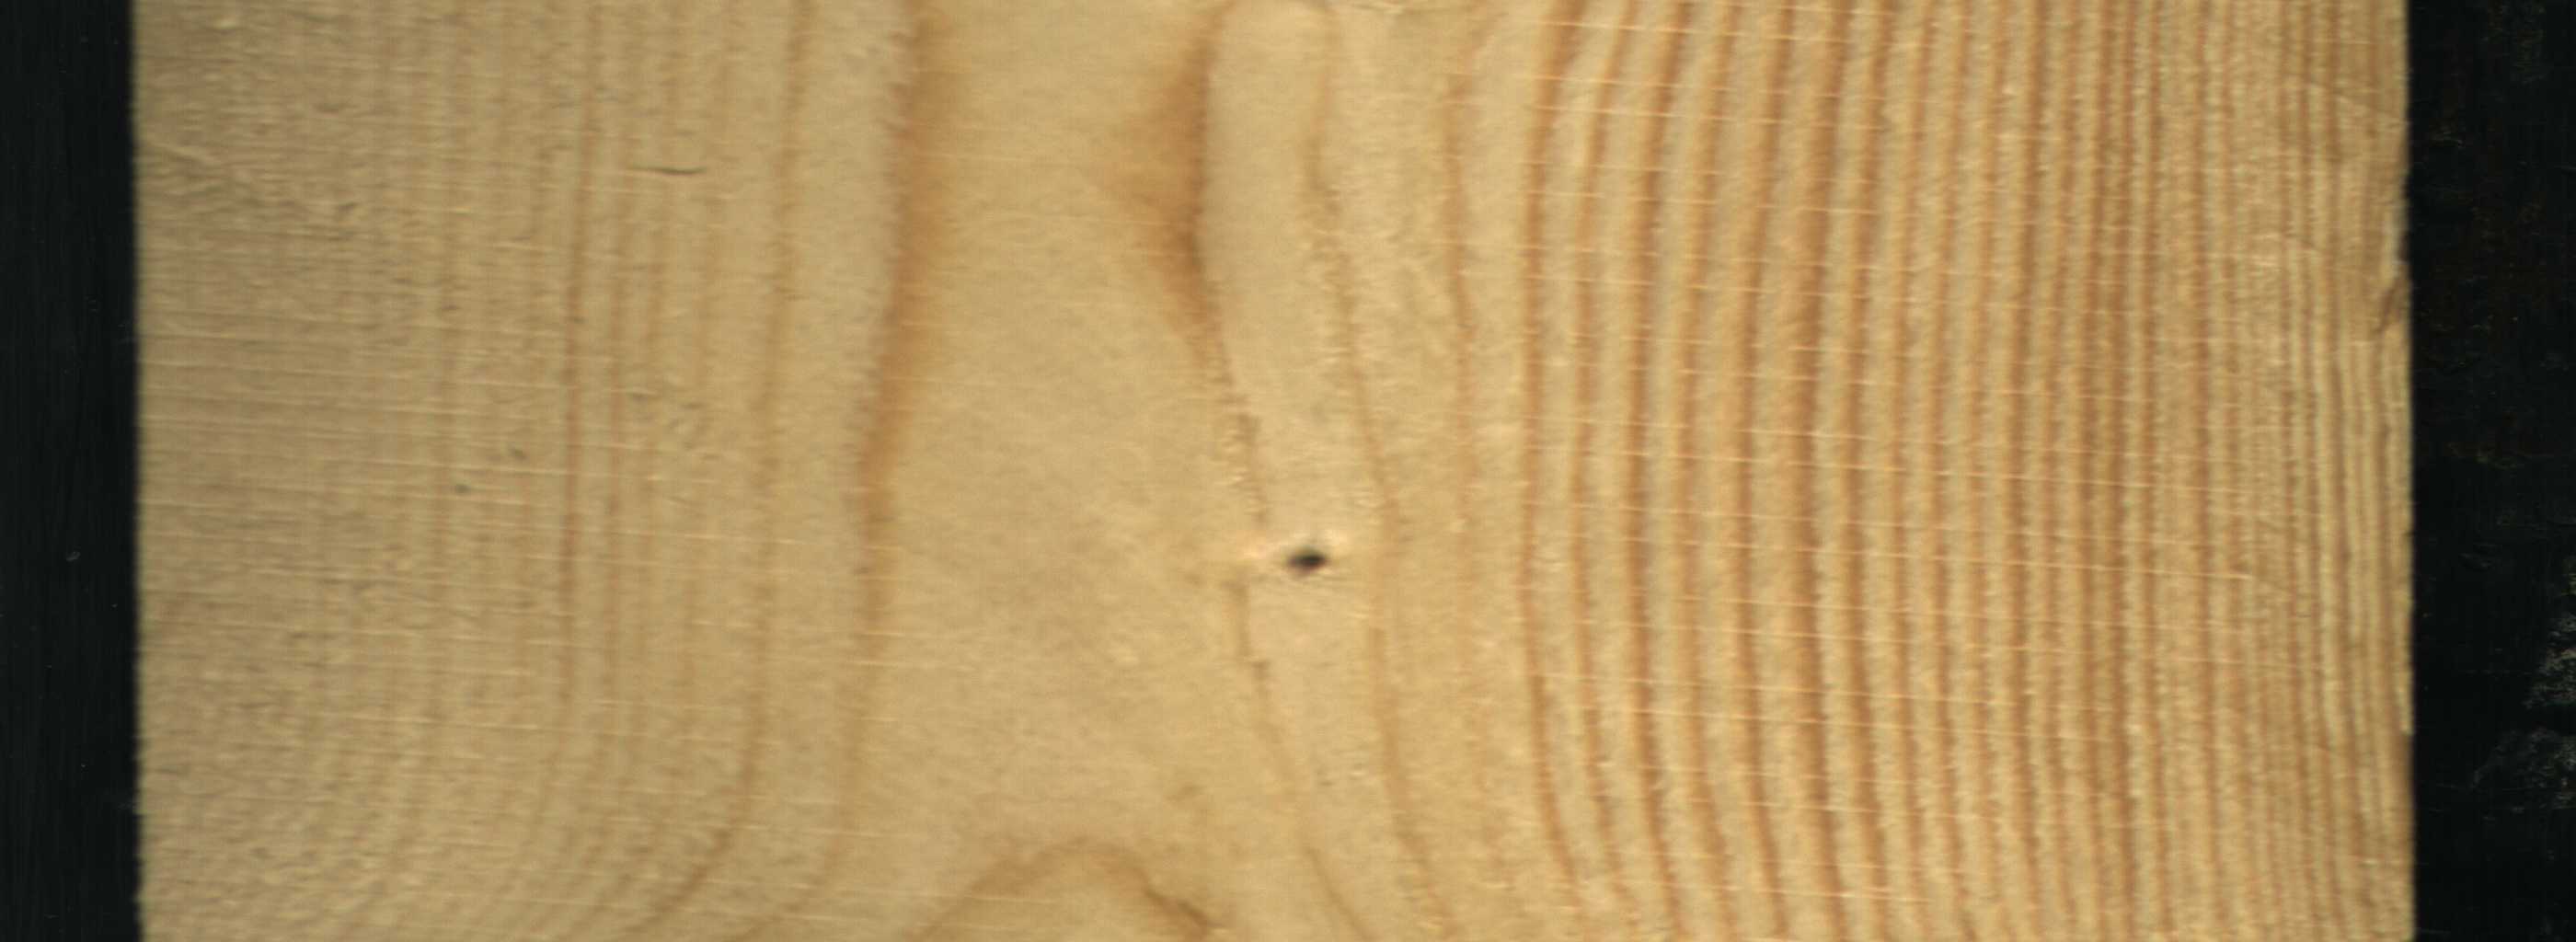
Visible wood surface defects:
Live_Knot